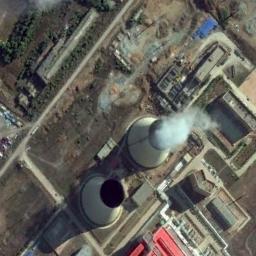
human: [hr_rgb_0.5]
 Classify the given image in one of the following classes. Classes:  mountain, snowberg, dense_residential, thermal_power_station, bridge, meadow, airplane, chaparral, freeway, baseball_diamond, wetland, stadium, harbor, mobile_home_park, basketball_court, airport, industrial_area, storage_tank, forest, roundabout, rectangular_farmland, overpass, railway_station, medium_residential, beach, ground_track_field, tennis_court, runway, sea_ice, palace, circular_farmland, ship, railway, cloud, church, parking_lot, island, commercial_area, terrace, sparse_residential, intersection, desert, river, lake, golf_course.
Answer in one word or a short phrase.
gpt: thermal_power_station